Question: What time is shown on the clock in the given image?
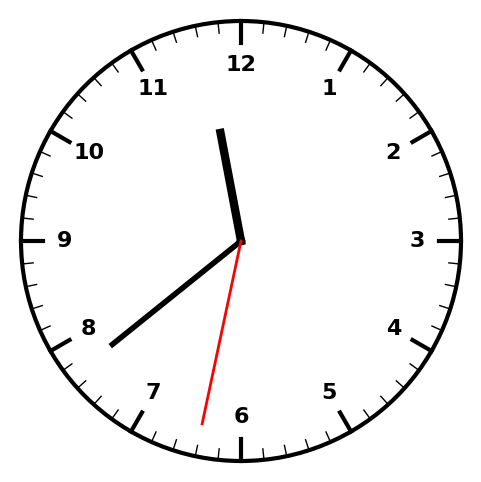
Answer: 11:38:32